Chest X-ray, PA view. Patient: 71 years old, sex F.
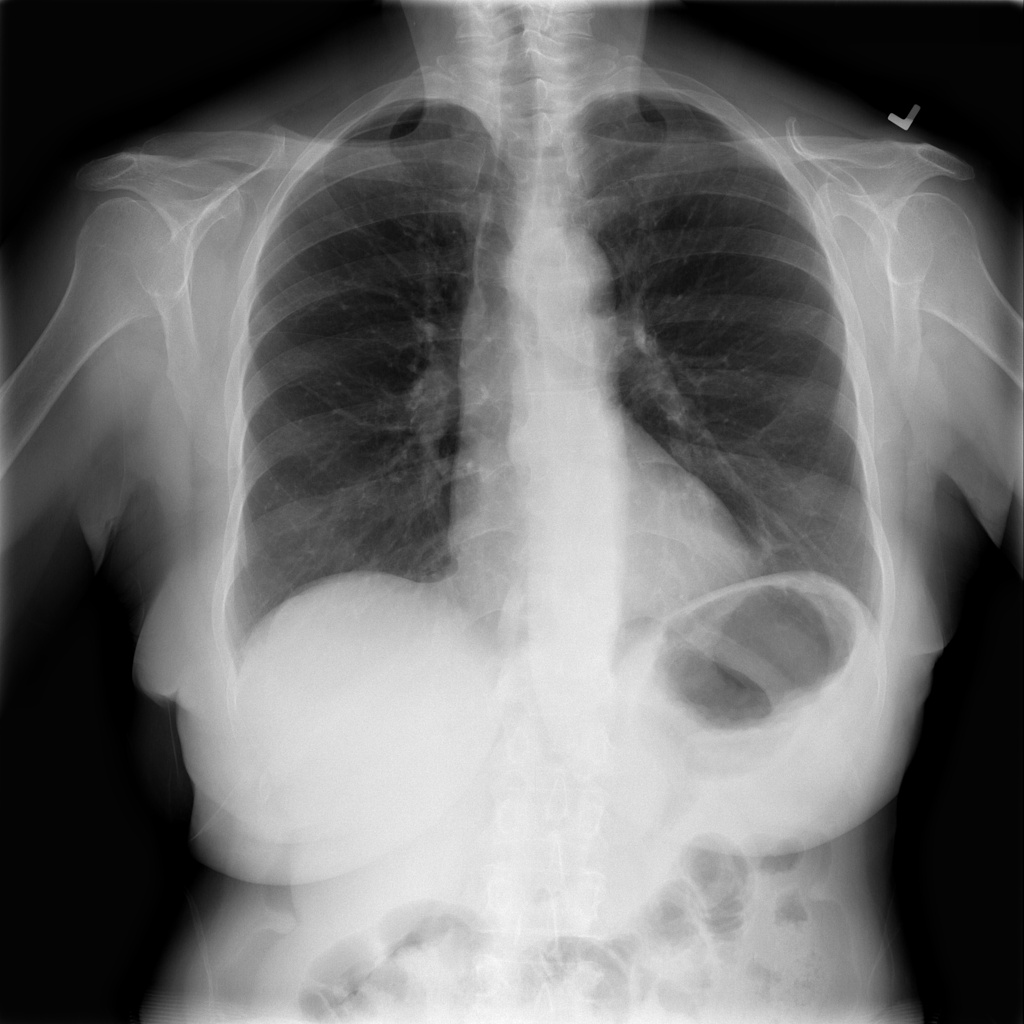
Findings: No Finding